Problem: second_hands (2022, quals)

Sandy's store has \(N\) pre-owned clock parts for sale, where the \(i\)th part is of style \(S_i\). The store also has two display cases, each capable of holding at most \(K\) parts. To maximize the aesthetics of Sandy's secondhand second hands, she'd like to put each of the \(N\) parts into one of the two cases so that neither case ends up with two different parts of the same style, and neither case has more than \(K\) parts total. Can you determine if this is possible?

# Constraints

\(1 \leq T \leq 90\)
\(1 \leq N, K, S_i \leq 100\)

# Input Format

Input begins with an integer \(T\), the number of test cases. For each test case, there is first a line containing \(2\) space-separated integers, \(N\) and \(K\). Then, there is a line containing \(N\) space-separated integers, \(S_1, ..., S_N\).

# Output Format

For the \(i\)th test case, print "`Case #i:` " followed by "`YES`" if it's possible to arrange the \(N\) parts into two cases satisfying the description above, or "`NO`" otherwise.

# Sample Explanation

In the first test case, there are \(3\) parts of styles \(1\), \(2\), and \(2\), with the display cases having capacity \(2\). One solution, depicted below, is to put the first and third parts in one display case, and the second part in the other.

{{PHOTO_ID:459254706243127|WIDTH:500}}

In the second test case, there are \(5\) parts of styles \(1\), \(2\), \(3\), \(3\), \(1\), with the display cases having capacity \(3\). One solution, depicted below, is to put the first three parts in one display case, and the last two in the other.

{{PHOTO_ID:1183048075593188|WIDTH:500}}

In the third test case, there are \(5\) parts, but the display cases can each only hold \(2\). Therefore, there is no solution.

In the fourth test case, style \(1\) will always be duplicated in some display case for any given arrangement. Therefore, there is no solution.

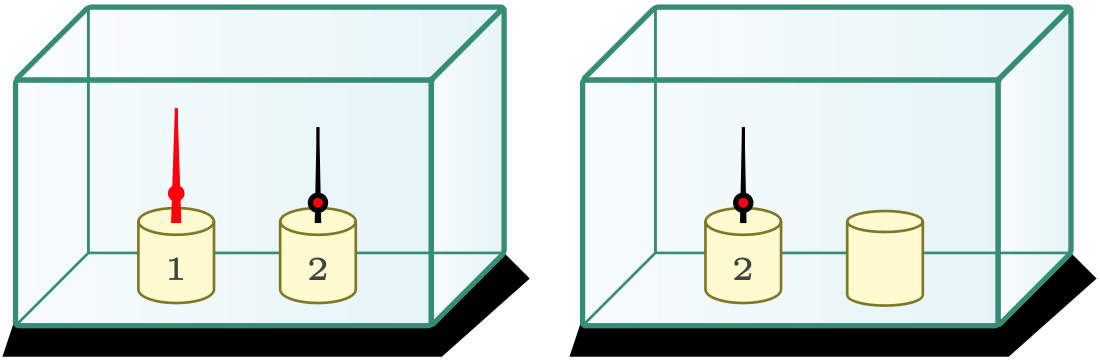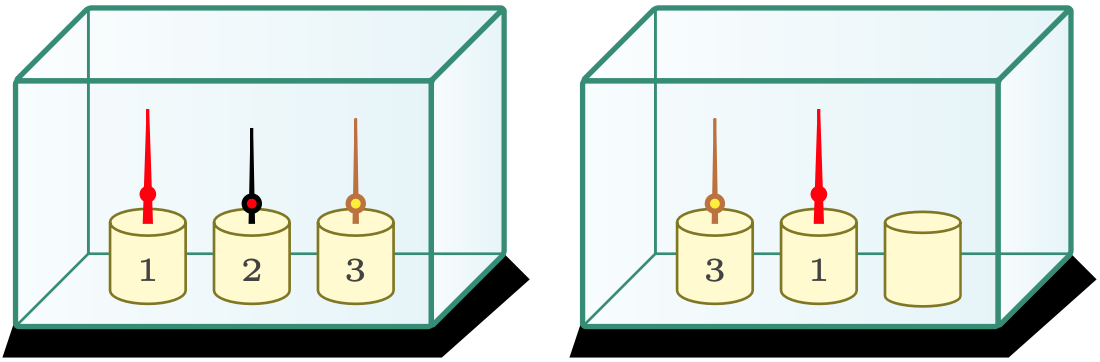

Sample input:
5
3 2
1 2 2
5 3
1 2 3 3 1
5 2
1 2 3 4 5
5 5
1 1 2 2 1
1 1
1

Sample output:
Case #1: YES
Case #2: YES
Case #3: NO
Case #4: NO
Case #5: YES

Solution:
If \(N > 2K\), then the answer is "`NO`", because we lack the capacity to hold all the parts.

If there are \(3\) parts of the same style, then the answer is "`NO`". By the pigeonhole principle, any assignment of parts to cases will yield a case with two or more parts of the same style.

Otherwise the answer is "`YES`" using the following strategy: First, for any style we have two parts of, put one in each case. Next, evenly distribute the remaining parts (each being a unique style in the store) between the two cases. Informally, this distributes the parts as close to evenly as possible, so we will have enough room in each case.

Formally, one case will have \(\lfloor N/2 \rfloor \) parts and the other will have \(\lceil N/2 \rceil \) parts. Since \(N \le 2K\), we have \(N/2 \le K\), and thus \( \lceil N/2 \rceil  \le \lceil K \rceil = K\) (inequality preserved since \(\lceil x \rceil\) is a nondecreasing function). Having shown \(\lfloor N/2 \rfloor \le \lceil N/2 \rceil \le K\), we see that neither case will exceed capacity.

[See David Harmeyer's solution video here.](https://youtu.be/8Eg2-HIUP-w)

#include <iostream>
using namespace std;

const int LIM = 105;

int N, K;
int S[LIM];

string solve() {
  if (N > 2*K) {
    return "NO";
  }
  int cnt[LIM+1] = {0};
  for (int i = 0; i < N; i++) {
    if (++cnt[S[i]] == 3) {
      return "NO";
    }
  }
  return "YES";
}

int main() {
  int T;
  cin >> T;
  for (int t = 1; t <= T; t++) {
    cin >> N >> K;
    for (int i = 0; i < N; i++) {
      cin >> S[i];
    }
    cout << "Case #" << t << ": " << solve() << endl;
  }
  return 0;
}